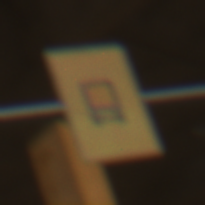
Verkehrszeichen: KennzeichnungspflichtigeFahrzeugeGefaehrlicheGueterOhnePfeilsymbol
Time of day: SunriseSunset
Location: Roofed (Suburban)
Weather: Clear
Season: NotSpecified
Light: Natural